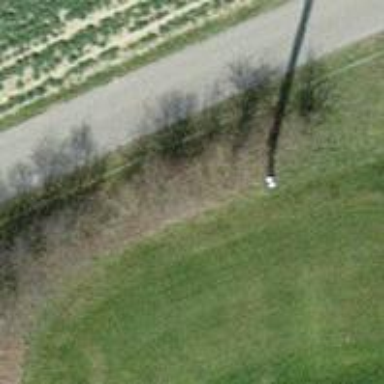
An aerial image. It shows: Power pole.